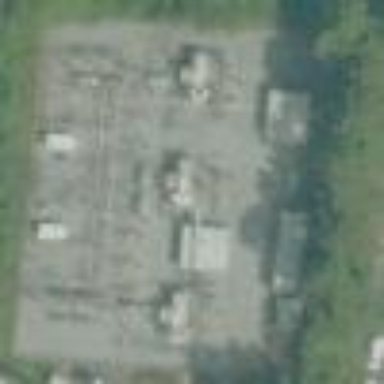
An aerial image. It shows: There is distribution substation enclosed by fence.